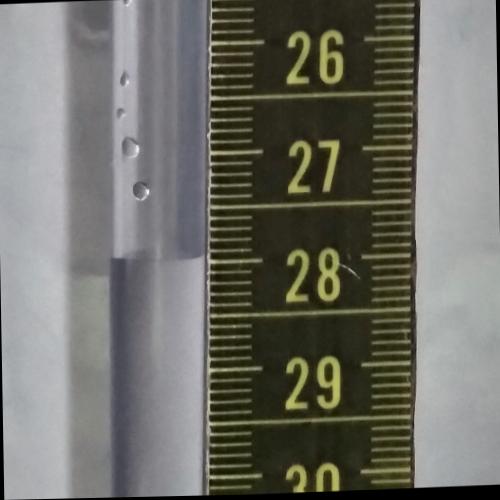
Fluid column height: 28.0 cm